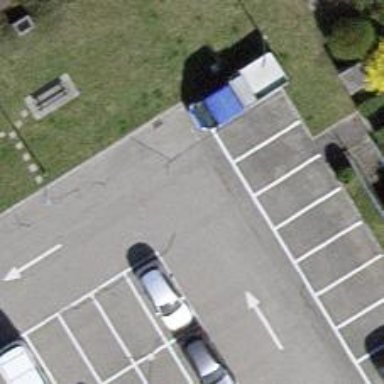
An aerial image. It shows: Parking aisle designated as service road.